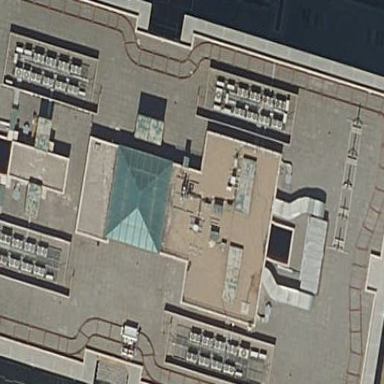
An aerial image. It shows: Office building.